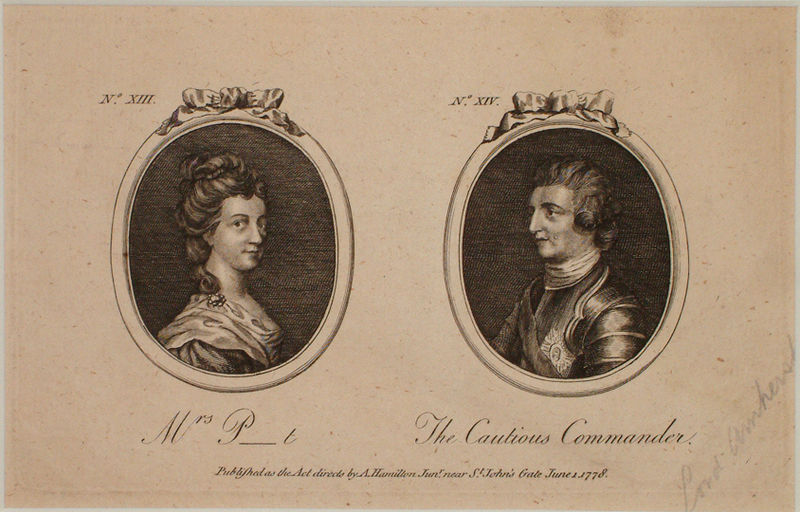
Titel: Mrs. P---t, the Cautious Commander (Lord Amherst)
Standort: Amherst (Massachusetts, USA)
Institution: Mead Art Museum, Amherst College
Schlagwörter: people, white, black, collar, dress, female, gray, hair, lady, nose, portrait, woman, print, profile, man, head, eyes, noble, drawing, frame, oval, mouth, french, couple, cravat, faces, portraits, american, shoulders, medal, tan, sepia, words, marriage, married, femal, broach, brooch, cameo, pin, husband, wife, colonial, numbers, number, alphabet, portarit, 13, commander, mrs, cautious, hamilton, litograph, the cautious commander, 1778, portraite, woam, cautious commander, alexander hamilton, wid, st. john's gate